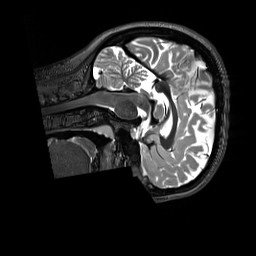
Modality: T2w
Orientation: sagittal
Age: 26
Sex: female
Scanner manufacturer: siemens
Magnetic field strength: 3 T
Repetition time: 3.2 s
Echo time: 0.728 s